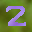
Label: 2